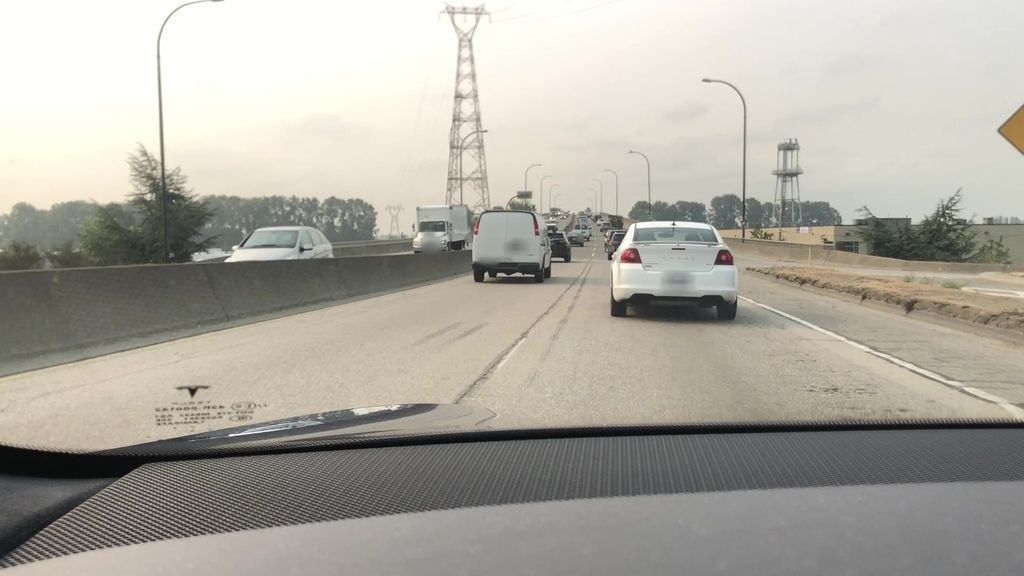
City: vancouver